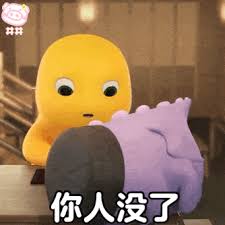
Label: nailong